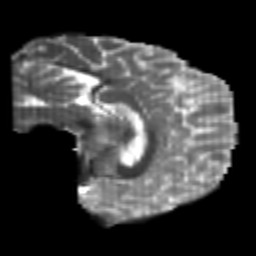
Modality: T2w
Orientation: sagittal
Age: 26
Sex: male
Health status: healthy
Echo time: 0.074 s